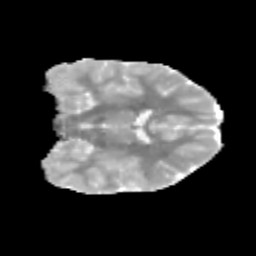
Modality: MD
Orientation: coronal
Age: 12
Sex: female
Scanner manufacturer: siemens
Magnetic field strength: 3 T
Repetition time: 3.8 s
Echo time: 0.07 s